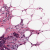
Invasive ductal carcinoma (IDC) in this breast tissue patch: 0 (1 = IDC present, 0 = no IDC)